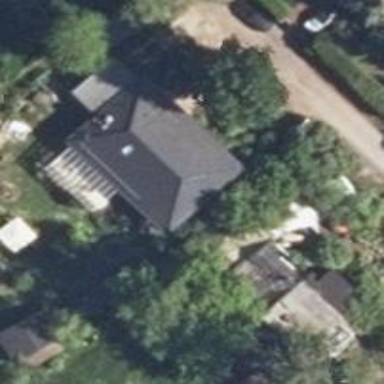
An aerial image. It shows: Hipped roof house.